Question: I am working with custom spinner. I am struggle on this.

How can I get the spinner like this ?
Note : I have the red color image.
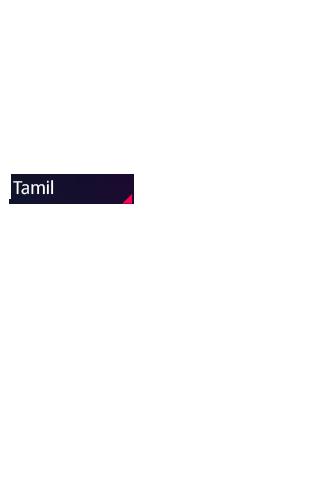
Answer: From API 21, you can use <URL> will follow your 'colorAccent'.
For lower APIs, you can apply custom drawable. Check <URL> for a quick generation of your widget drawable. In your case, check 'Spinner' or 'Colored Spinner'.